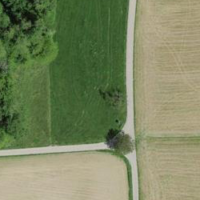
EUNIS habitat code: 52
Species observed at this site:
Fagus sylvatica